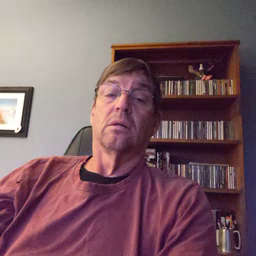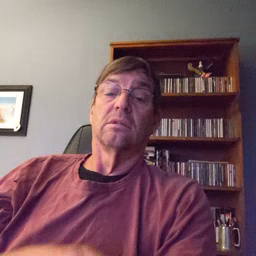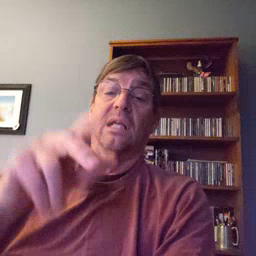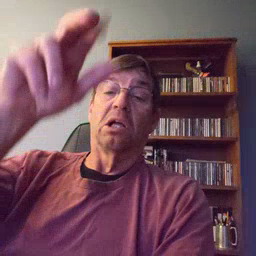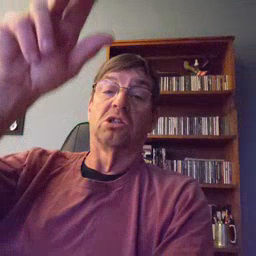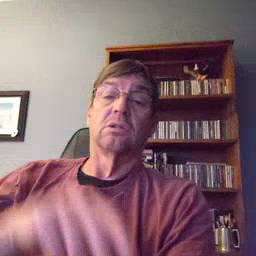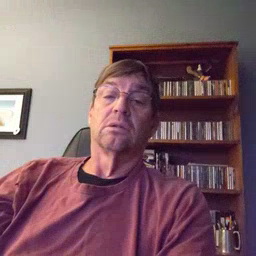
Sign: stairs